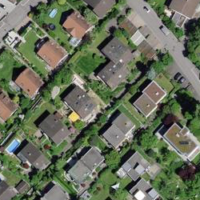
EUNIS habitat code: 55
Species observed at this site:
Euphorbia lathyris